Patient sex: M
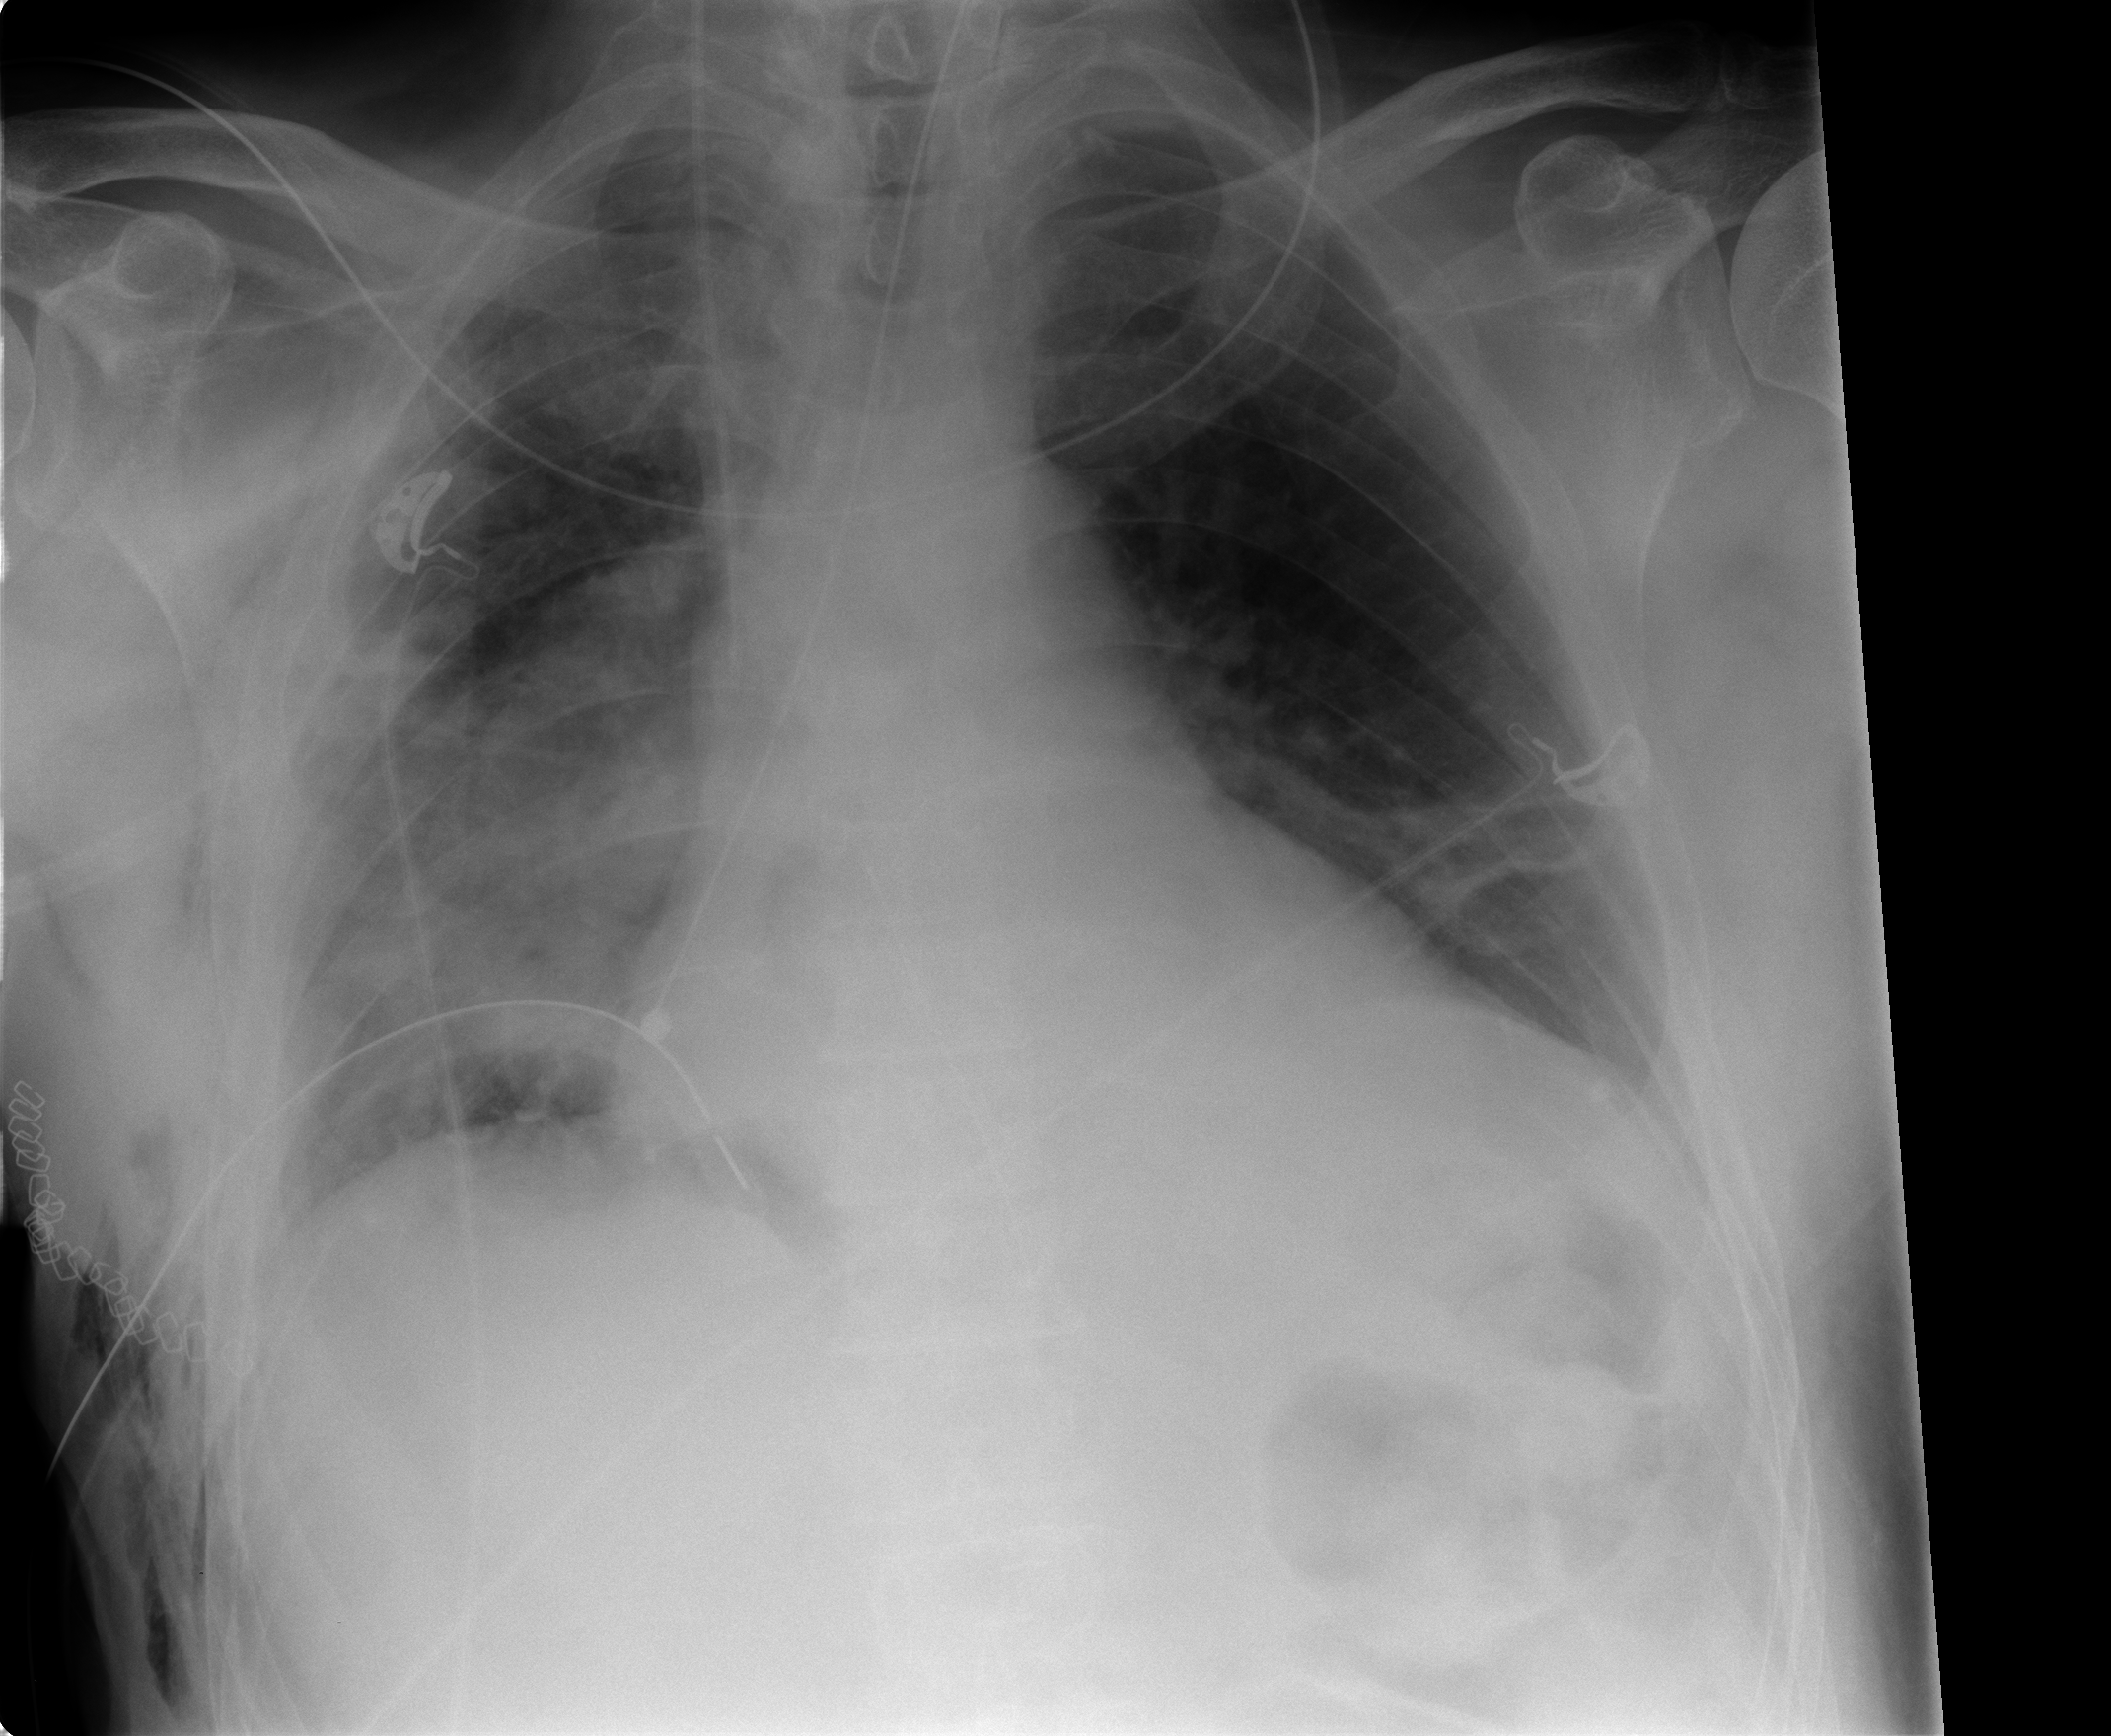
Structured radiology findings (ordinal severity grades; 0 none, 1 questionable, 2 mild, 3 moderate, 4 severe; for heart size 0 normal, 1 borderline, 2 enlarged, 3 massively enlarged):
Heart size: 0
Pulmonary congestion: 0
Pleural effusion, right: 0
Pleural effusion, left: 0
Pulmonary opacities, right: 3
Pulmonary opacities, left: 1
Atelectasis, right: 3
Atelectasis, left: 2